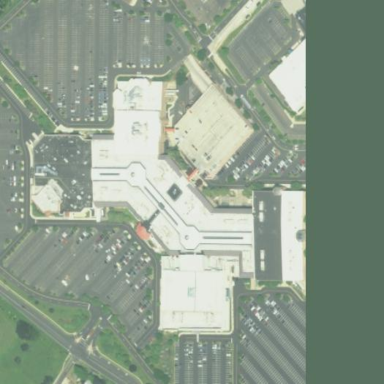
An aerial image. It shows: Retail area.